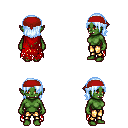
a pixel art fantasy rpg character, female body template, orc, green skin, red tattered cape, gold greaves, white cyan long bangs hairstyle, red bandana, four views (front, back, left, right), 2x2 character sprite sheet, small pixel art, hard edges, no anti-aliasing